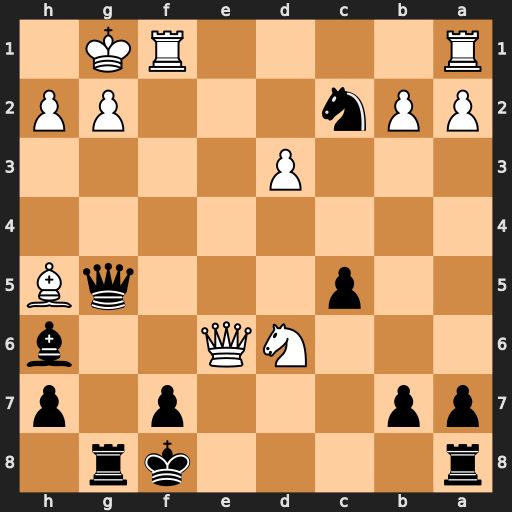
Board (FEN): r4kr1/pp3p1p/3NQ2b/2p3qB/8/3P4/PPn3PP/R4RK1
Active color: b
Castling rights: -
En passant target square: -
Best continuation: Qxg2#